Question: i wants to make outer border for UIButton.
When i click on button add border width, not inside rounded button - outside of this button.
P.S. i use this code to make button round:
'''
button.layer.cornerRadius = 0.5 * button.frame.size.width
button.clipsToBounds = true
'''
And this for border:
'''
self.button.layer.borderWidth = CGFloat(10)
'''
Now i have this result:

But i need border outside of the button. if someone help me, it's will be amazing, thanx.
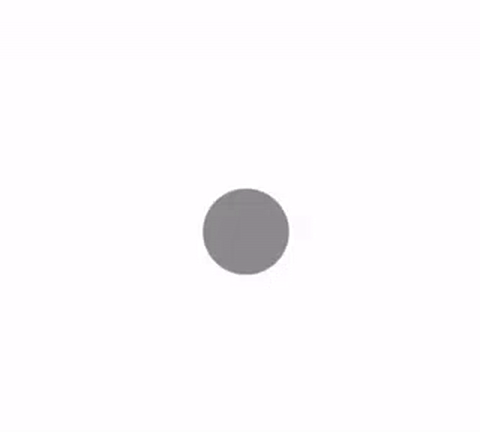
Answer: Just add alpha (transparency) and instead of adding the border, change its alpha value. set the border color as follow:
'''
let borderColor = UIColor(red: 0.0/256.0, green: 0.0/256.0, blue: 0.0/256.0, alpha: 0.0)
'''
and modify the alpha value. This way it will look like you are adding the frame on the outside of the button.
Now, you didn't specify if you wanted the animation as well. If you do want the animation, you should just draw the frame outside the button's boundary, it might be trickier to do, and the frame would not have the button's functionality.
Another option of keeping the button and the animation is to draw a circle with behind the button and set the border to transparent, then animate.
These are only three of your options, I'm sure there are more...